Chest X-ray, AP view. Patient: 44 years old, sex M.
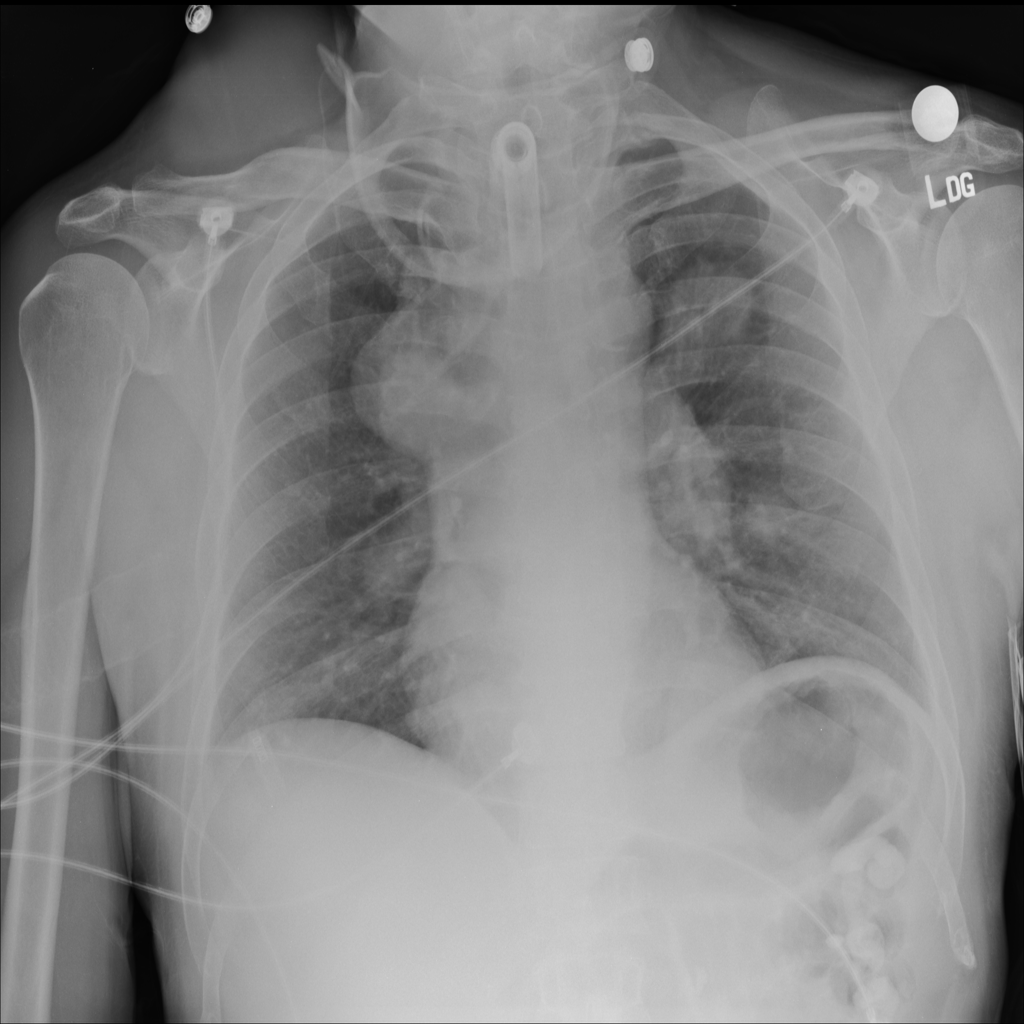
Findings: Mass